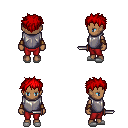
a pixel art fantasy rpg character, female body template, human, dark skin, steel chest armor, red pants, red bedhead hairstyle, cloth bracers, white slippers, dagger, four views (front, back, left, right), 2x2 character sprite sheet, small pixel art, hard edges, no anti-aliasing